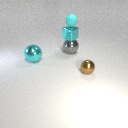
small cyan rubber sphere above large gray metal sphere